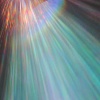
Label: sunburn